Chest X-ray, AP view. Patient: 46 years old, sex F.
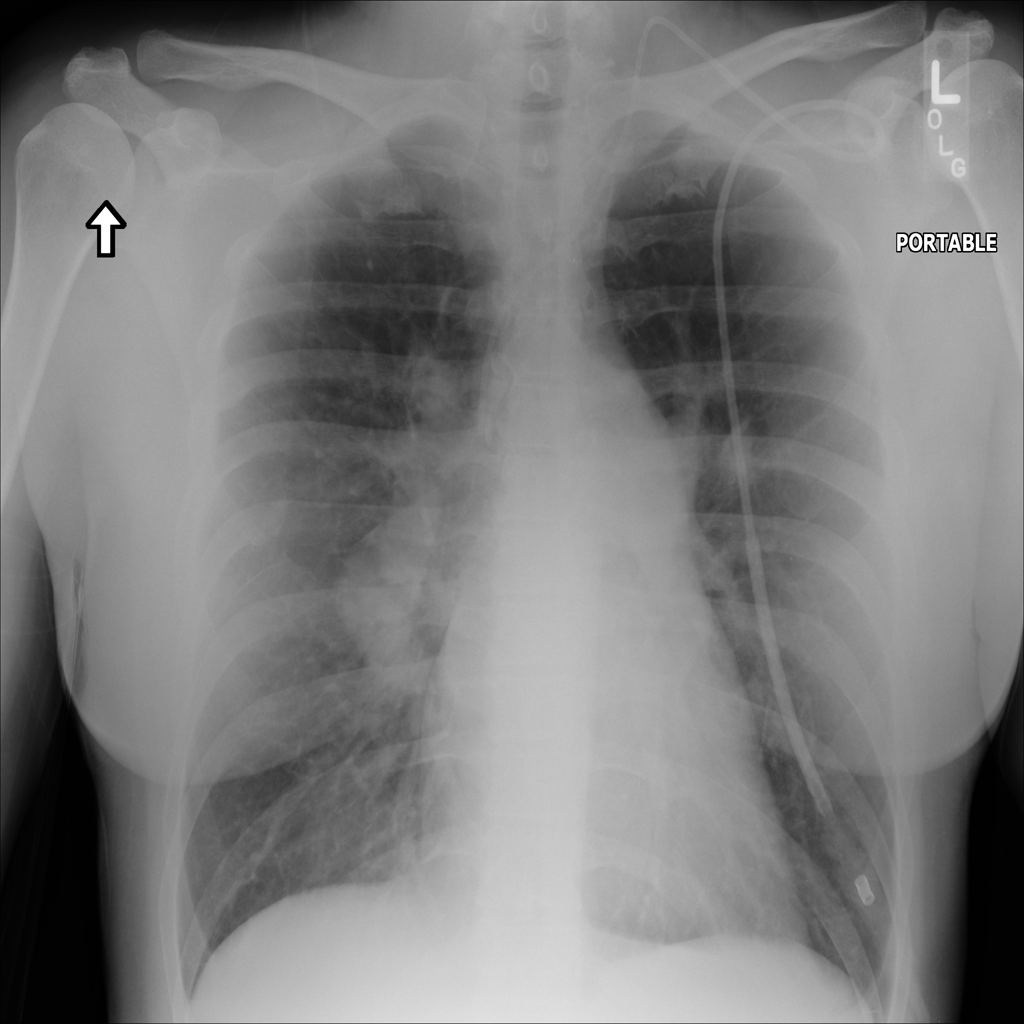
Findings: Infiltration